Question: I use notification in my app and I have problem with the icon of the notifications.
The problem is that when the notification received with the text the icon gets cropped and it looks very bad.
after the ticker ends the icon looks fine.
I added a image with how it's look when the notification arriving and after the ticker is finished.

I can't use notificationCompat because my app needs to support api level 8.
how can I fix this problem without changing the size of the icon to 36X36 px?
this problem only happens in nexus 4 and htc one, in all of the samsung devices i checked (s2 4.1.2, s2 4.0.3, s3 4.1.2, s4 4.2.2, galaxy y) it works fine.
thanks in advanace
Edit:
I managed to make the notification not to be cropped.
BUT! when I add ticker Text (which is something I must add) the notification gets cropped again.
What could make that happen?
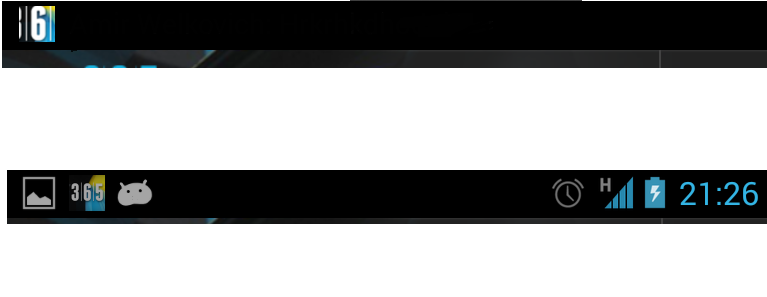
Answer: notification icon must be 24x24 dp for optimal solution on most devices.
see
<URL>
or create the following notification sizes:
- 96x96px in drawable-xxxhdpi - 72x72px size in drawable-xxhdpi - 48x48px in drawable-xhdpi - 36x36px in drawable-hdpi- 24x24px in drawable-mdpi- 18x18px in drawable-ldpi
also it better to centerized your icon in the middle of the icon image with transparent space around it.
<URL>